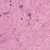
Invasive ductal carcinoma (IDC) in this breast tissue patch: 0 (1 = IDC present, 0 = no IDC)